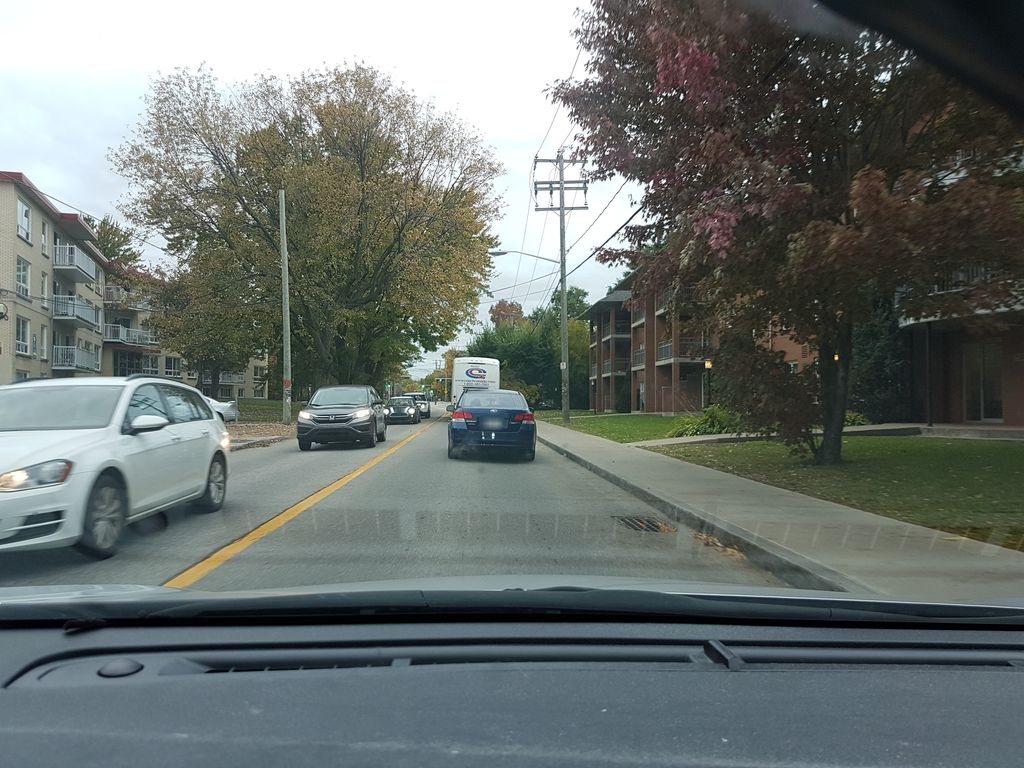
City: quebec_city